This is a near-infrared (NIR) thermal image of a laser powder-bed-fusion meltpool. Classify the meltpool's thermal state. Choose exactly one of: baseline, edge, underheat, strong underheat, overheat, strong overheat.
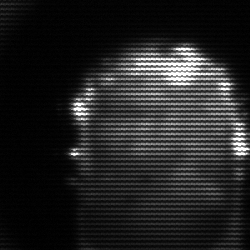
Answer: baseline